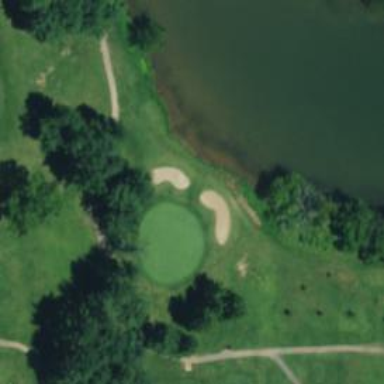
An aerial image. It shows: View of golf hole.